Question: When the user clicks the + button in the navbar, a UIAlert with text prompt comes up. The user then enters a string into the prompt and it should result in a new UITableViewCell with the name as the string.
For some reason the app is crashing when I get to the screen for this viewController.
It think it is related to the following line in ViewDidLoad: 'NSEntityDescription *entity = [NSEntityDescription entityForName:@"Routine" inManagedObjectContext:managedObjectContext];'.
The console says the following: 'Terminating app due to uncaught exception 'NSInternalInconsistencyException', reason: '+entityForName: could not locate an NSManagedObjectModel for entity name 'Routine'''
I think I need to use "name" instead of routine but that isn't working either.
Here is my Core Data Model:
Here is my code:
'''
#import "RoutineTableViewController.h"
#import "AlertPrompt.h"
#import "Routine.h"
@implementation RoutineTableViewController
@synthesize tableView;
@synthesize eventsArray;
@synthesize managedObjectContext;
- (void)dealloc
{
[managedObjectContext release];
[eventsArray release];
[super dealloc];
}
- (void)didReceiveMemoryWarning
{
[super didReceiveMemoryWarning];
}
#pragma mark - View lifecycle
- (void)viewDidLoad
{
UIBarButtonItem * addButton = [[UIBarButtonItem alloc] initWithBarButtonSystemItem:UIBarButtonSystemItemAdd target:self action:@selector(showPrompt)];
[self.navigationItem setLeftBarButtonItem:addButton];
[addButton release];
UIBarButtonItem *editButton = [[UIBarButtonItem alloc]initWithTitle:@"Edit" style:UIBarButtonItemStyleBordered target:self action:@selector(toggleEdit)];
self.navigationItem.rightBarButtonItem = editButton;
[editButton release];
NSFetchRequest *request = [[NSFetchRequest alloc] init];
NSEntityDescription *entity = [NSEntityDescription entityForName:@"Routine" inManagedObjectContext:managedObjectContext];
[request setEntity:entity];
NSError *error = nil;
NSMutableArray *mutableFetchResults = [[managedObjectContext executeFetchRequest:request error:&error] mutableCopy];
if (mutableFetchResults == nil) {
// Handle the error.
}
[self setEventsArray:mutableFetchResults];
[mutableFetchResults release];
[request release];
[super viewDidLoad];
}
-(void)toggleEdit
{
[self.tableView setEditing: !self.tableView.editing animated:YES];
if (self.tableView.editing)
[self.navigationItem.rightBarButtonItem setTitle:@"Done"];
else
[self.navigationItem.rightBarButtonItem setTitle:@"Edit"];
}
-(void)showPrompt
{
AlertPrompt *prompt = [AlertPrompt alloc];
prompt = [prompt initWithTitle:@"Add Workout Day" message:@"
Please enter title for workout day" delegate:self cancelButtonTitle:@"Cancel" okButtonTitle:@"Add"];
[prompt show];
[prompt release];
}
- (void)alertView:(UIAlertView *)alertView willDismissWithButtonIndex:(NSInteger)buttonIndex
{
if (buttonIndex != [alertView cancelButtonIndex])
{
NSString *entered = [(AlertPrompt *)alertView enteredText];
if(eventsArray && entered)
{
[eventsArray addObject:entered];
[tableView reloadData];
}
}
}
-(void)addEvent
{
Routine *routine = (Routine *)[NSEntityDescription insertNewObjectForEntityForName:@"Routine" inManagedObjectContext:managedObjectContext];
NSError *error = nil;
if (![managedObjectContext save:&error]) {
// Handle the error.
}
[eventsArray insertObject:routine atIndex:0];
NSIndexPath *indexPath = [NSIndexPath indexPathForRow:0 inSection:0];
[self.tableView insertRowsAtIndexPaths:[NSArray arrayWithObject:indexPath]
withRowAnimation:UITableViewRowAnimationFade];
[self.tableView scrollToRowAtIndexPath:[NSIndexPath indexPathForRow:0 inSection:0] atScrollPosition:UITableViewScrollPositionTop animated:YES];
}
- (void)viewDidUnload
{
self.eventsArray = nil;
[super viewDidUnload];
}
#pragma mark - Table view data source
- (NSInteger)numberOfSectionsInTableView:(UITableView *)tableView
{
return 1;
}
- (NSInteger)tableView:(UITableView *)tableView numberOfRowsInSection:(NSInteger)section
{
return [eventsArray count];
}
- (UITableViewCell *)tableView:(UITableView *)tableView cellForRowAtIndexPath:(NSIndexPath *)indexPath
{
static NSString *CellIdentifier = @"Cell";
UITableViewCell *cell = [tableView dequeueReusableCellWithIdentifier:CellIdentifier];
if (cell == nil) {
//cell = [[[UITableViewCell alloc] initWithStyle:UITableViewCellStyleDefault reuseIdentifier:CellIdentifier] autorelease];
cell = [[[UITableViewCell alloc] initWithStyle:UITableViewCellEditingStyleDelete reuseIdentifier:CellIdentifier] autorelease];
}
cell.textLabel.text = [self.eventsArray objectAtIndex:indexPath.row];
return cell;
}
// Override to support conditional editing of the table view.
- (BOOL)tableView:(UITableView *)tableView canEditRowAtIndexPath:(NSIndexPath *)indexPath
{
// Return NO if you do not want the specified item to be editable.
return YES;
}
-(void)tableView:(UITableView *)tableView commitEditingStyle:(UITableViewCellEditingStyle)editingStyle forRowAtIndexPath:(NSIndexPath *)indexPath
{
if (editingStyle == UITableViewCellEditingStyleDelete) {
// Delete the managed object at the given index path.
NSManagedObject *eventToDelete = [eventsArray objectAtIndex:indexPath.row];
[managedObjectContext deleteObject:eventToDelete];
// Update the array and table view.
[eventsArray removeObjectAtIndex:indexPath.row];
[tableView deleteRowsAtIndexPaths:[NSArray arrayWithObject:indexPath] withRowAnimation:YES];
// Commit the change.
NSError *error = nil;
if (![managedObjectContext save:&error]) {
// Handle the error.
}
}
}
@end
'''
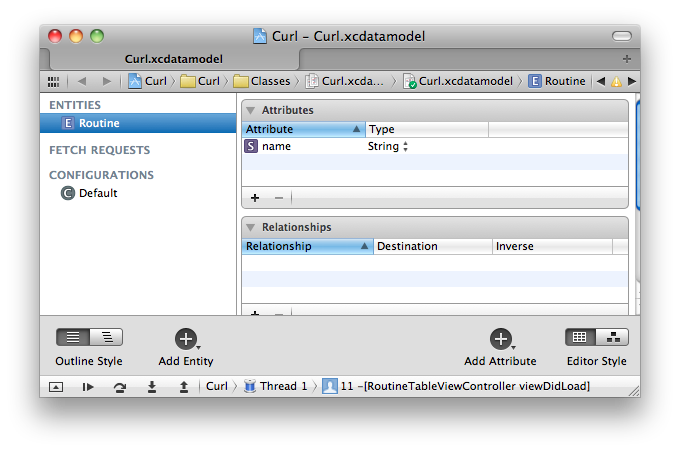
Answer: I'm not seeing where your ManagedObjectContext is declared and hooked into your existing data model. As in, where do you declare your "getter" for accessing it from the . Try checking your connection and inserting on viewDidLoad. And check the documentation steps here:
<URL>
Here's an example of it hooking into your perstistantStoreCoordinator
'''
- (NSManagedObjectContext *) managedObjectContext {
if (managedObjectContext != nil) {
return managedObjectContext;
}
NSPersistentStoreCoordinator *coordinator = [self persistentStoreCoordinator];
if (coordinator != nil) {
managedObjectContext = [[NSManagedObjectContext alloc] init];
[managedObjectContext setPersistentStoreCoordinator: coordinator];
}
return managedObjectContext;
'''
}
Or from the tutorial you're using, you'll see it in the application delegate's method :
'''
NSManagedObjectContext *context = [self managedObjectContext];
if (!context) {
// Handle the error.
}
// Pass the managed object context to the view controller.
rootViewController.managedObjectContext = context;
'''
After reviewing your code, you need to do two things :
1) edit your AppDelegate to load the "Curl" model, not the "Temp" model. That's the name of your xdatamodel.
2) You need to reference your app delegate's context and NOT make one locally. I.e.
'''
CurlAppDelegate *curlAppDelegate = [[UIApplication sharedApplication] delegate];
NSManagedObjectContext *context = [curlAppDelegate managedObjectContext];
NSFetchRequest *request = [[NSFetchRequest alloc] init];
NSEntityDescription *entity = [NSEntityDescription entityForName:@"Routine" inManagedObjectContext:context];
[request setEntity:entity];
NSError *error = nil;
NSMutableArray *mutableFetchResults = [[context executeFetchRequest:request error:&error] mutableCopy];
if (mutableFetchResults == nil) {
// Handle the error.
}
'''